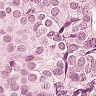
Metastatic tissue present: yes